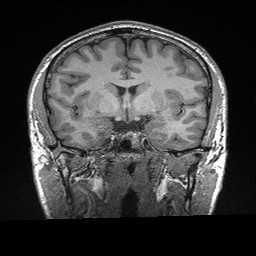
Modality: T1w
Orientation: sagittal
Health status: healthy
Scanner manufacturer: siemens
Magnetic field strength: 3 T
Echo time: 0.00298 s